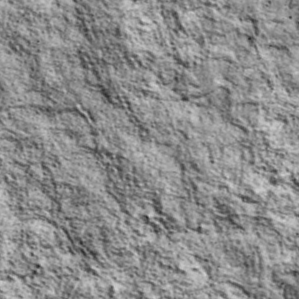
Label: non_frost